Question: I am creating a number of tableviews programmatically. The client has specifically asked for a layout that is not a UITableView Controller. Something like:

The number of tableviews as well as the number of items in each table varies. All of the tables are created at once when the view loads. I would like to add thumbnails to the cells in the table views. I need find a way to lazy load the thumbnails. I have successfully implemented a lazy load on a UITableViewController. My prior success is in part because I can use the [tableview reloadData] call to indicate the cell thumbnails can be displayed after the images have been cached. How might I implement a lazy load to the tableviews created programmatically? My initial idea is to add some sort of selector to the table view in order to update a cell once the images have been cached for a particular cell. I am not sure how this would work and would appreciate any help.
The following is the code that I use to create the table views programmatically (I am using ARC):
'''
@interface SyllabusSegmentedViewController : UIViewController <UITableViewDelegate, UITableViewDataSource>
@property (nonatomic, weak)IBOutlet UIScrollView *SyllabusSegmentedSV;
'''
--
'''
@implementation SyllabusSegmentedViewController
- (void) viewWillAppear:(BOOL)animated {
[super viewWillAppear:animated];
// Programmatic creation of the table views and titles for Table Views
[self ProgramaticCreationOfTableView:self];
}
-(void) ProgramaticCreationOfTableView:(id)sender {
for (numTableViews = 0; numTableViews < [syllabusDispayed.LevelNames count]; numTableViews ++) {
// Create Table View
UITableView *newTableView = [[UITableView alloc] init];
newTableView = [self createTableView:self];
// Create UILabel that will act as Title for Each table view
UILabel *newLabel = [[UILabel alloc] initWithFrame:[self MakeHeaderLabelFrame:numTableViews workingTableView:newTableView]];
[newLabel setBackgroundColor:nil];
newLabel.backgroundColor = [UIColor colorWithRed:(204/255.0) green:(204/255.0) blue:(204/255.0) alpha:1.0];
newLabel.text = [syllabusDispayed.LevelNames objectAtIndex:numTableViews];
newLabel.textAlignment = NSTextAlignmentCenter;
UIFont *font = [UIFont boldSystemFontOfSize:20];
UIColor *color = [UIColor darkGrayColor];
newLabel.font = font;
newLabel.textColor = color;
[newTableView setBackgroundView:nil];
newTableView.backgroundColor = [UIColor colorWithRed:(204/255.0) green:(204/255.0) blue:(204/255.0) alpha:1.0];
newTableView.scrollEnabled = NO;
newTableView.frame = ([self MakeTableViewFrame:numTableViews workingTableView:newTableView]);
newTableView.autoresizingMask = UIViewAutoresizingFlexibleLeftMargin | UIViewAutoresizingFlexibleRightMargin;
newLabel.autoresizingMask = UIViewAutoresizingFlexibleLeftMargin | UIViewAutoresizingFlexibleRightMargin;
[SyllabusSegmentedSV addSubview:newTableView];
[SyllabusSegmentedSV addSubview:newLabel];
}
}
-(UITableView *)createTableView:(id)sender {
UITableView *tableView = [[UITableView alloc] initWithFrame:[[UIScreen mainScreen] applicationFrame] style:UITableViewStyleGrouped];
tableView.delegate = self;
tableView.dataSource = self;
tableView.accessibilityLabel = [NSString stringWithFormat:@"%d", numTableViews];
return tableView;
}
-(CGRect)MakeHeaderLabelFrame:(int)workingTableNumber workingTableView:(UITableView *)newTableView {
int numberOfPreviousLevelsRows = 0;
for (int i = 0; i < workingTableNumber ; i ++) {
numberOfPreviousLevelsRows += [[syllabusDispayed.SyllabusDictionary objectForKey:[syllabusDispayed.LevelNames objectAtIndex:i]] count];
}
return CGRectMake(0, 75 + ((workingTableNumber * 80) + (numberOfPreviousLevelsRows *55)), self.view.bounds.size.width, 25);
}
-(CGRect)MakeTableViewFrame:(int)workingTableNumber workingTableView:(UITableView *)newTableView {
int numberOfPreviousLevelsRows = 0;
for (int i = 0; i < workingTableNumber ; i ++) {
numberOfPreviousLevelsRows += [[syllabusDispayed.SyllabusDictionary objectForKey:[syllabusDispayed.LevelNames objectAtIndex:i]] count];
}
return CGRectMake(0, 95 + ((workingTableNumber * 80) + (numberOfPreviousLevelsRows *55)), self.view.bounds.size.width, 65*[newTableView numberOfRowsInSection:0]);
}
'''
I also have implemented the necessary function for a UITableViewDelegate such as
'''
- (NSInteger)tableView:(UITableView *)tableView numberOfRowsInSection:(NSInteger)section
- (UITableViewCell *)tableView:(UITableView *)tableView cellForRowAtIndexPath:(NSIndexPath *)indexPath
- (void)tableView:(UITableView *)tableView didSelectRowAtIndexPath:(NSIndexPath *)indexPath
'''
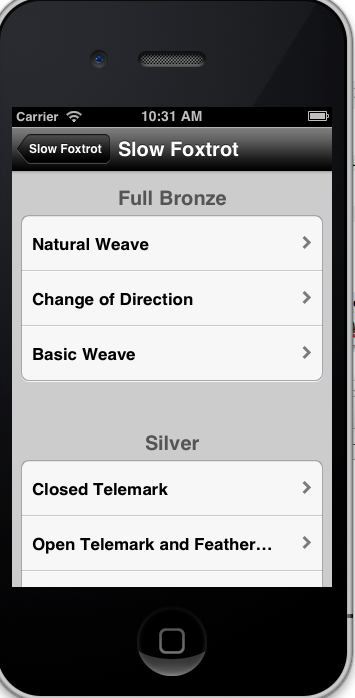
Answer: Take a look at library <URL>
I think this is what you are looking for.
But may be the real problem with your approach: i guess that it is not really necessary to create multiple TableViews that located one after another - it's case where sections may do the thing.
TableViewDataSource has method named '- numberOfSectionsInTableView:'.
Also by implementing '- tableView:heightForHeaderInSection:' or '- tableView:heightForFooterInSection:' you can get necessary space between sections.
You should implement all this methods in SyllabusSegmentedViewController.